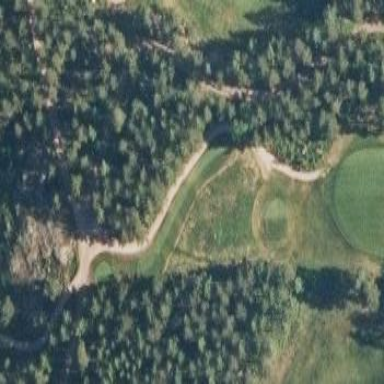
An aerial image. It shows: Grassy area designated as golf tee.